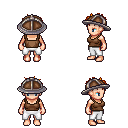
a pixel art fantasy rpg character, female body template, human, light skin, brown pirate shirt, white pants, light blonde bedhead hairstyle, chain helm, four views (front, back, left, right), 2x2 character sprite sheet, small pixel art, hard edges, no anti-aliasing